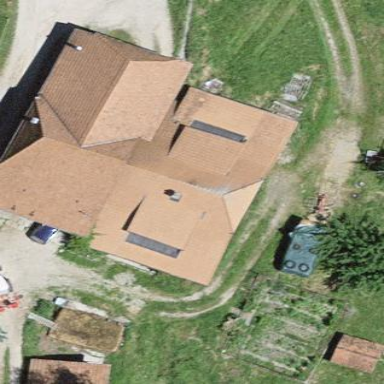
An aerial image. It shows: Farm building.